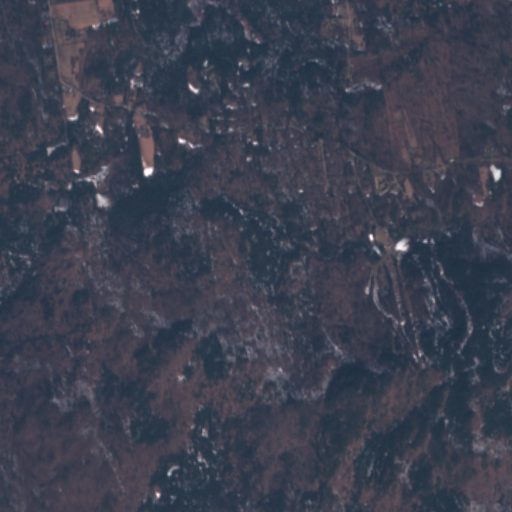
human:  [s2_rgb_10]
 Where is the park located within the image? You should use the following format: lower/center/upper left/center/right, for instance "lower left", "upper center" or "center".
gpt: The park is located in the center right of the image.
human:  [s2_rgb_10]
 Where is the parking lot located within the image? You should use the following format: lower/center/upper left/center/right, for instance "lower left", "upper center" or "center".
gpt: The parking lot is located in the center right of the image.
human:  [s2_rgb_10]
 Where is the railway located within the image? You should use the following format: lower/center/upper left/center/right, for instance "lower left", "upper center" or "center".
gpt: The railway is located in the left of the image.
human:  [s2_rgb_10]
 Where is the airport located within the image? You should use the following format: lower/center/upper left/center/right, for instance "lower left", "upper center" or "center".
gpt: There is no airport in the image.